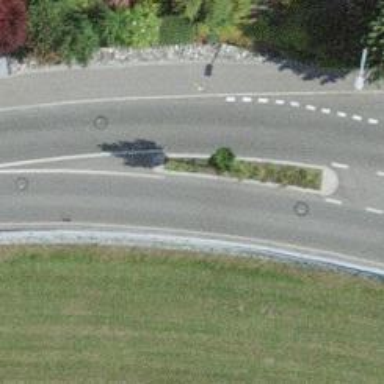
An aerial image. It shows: Traffic calming island.